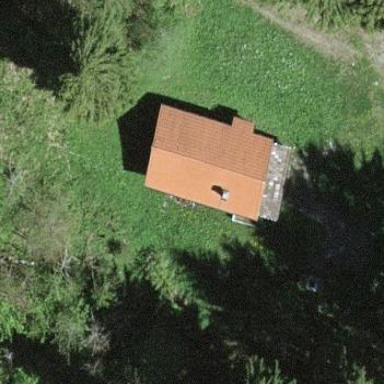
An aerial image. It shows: Hut.